Aerial crown-view tile of a tropical tree (Barro Colorado Island, Panama), acquired 20250124:
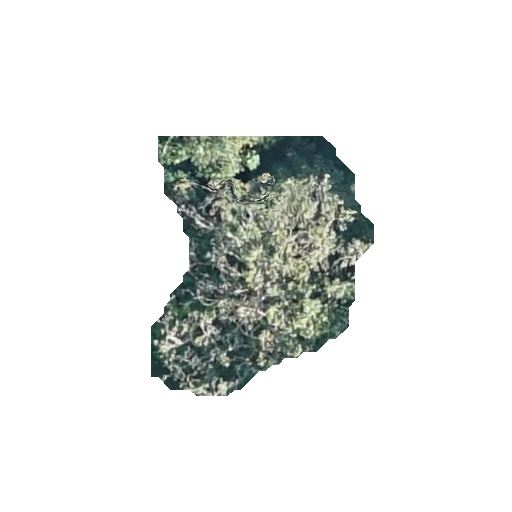
Species: Virola surinamensis
GBIF accepted scientific name: Virola surinamensis
Crown area: 63.953 m²